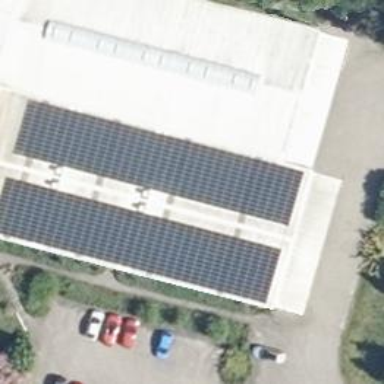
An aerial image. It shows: Solar photovoltaic panel generator producing electricity as small installation.